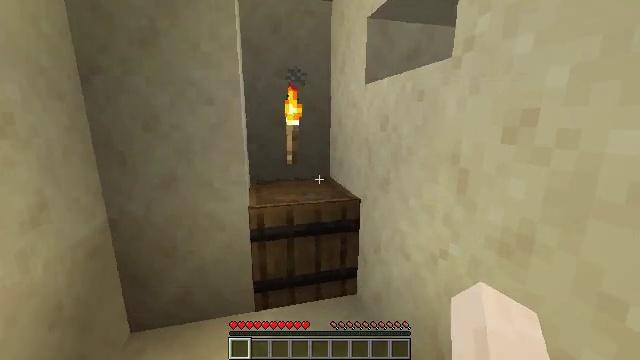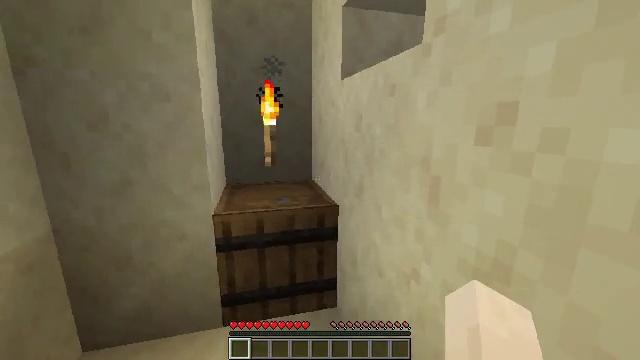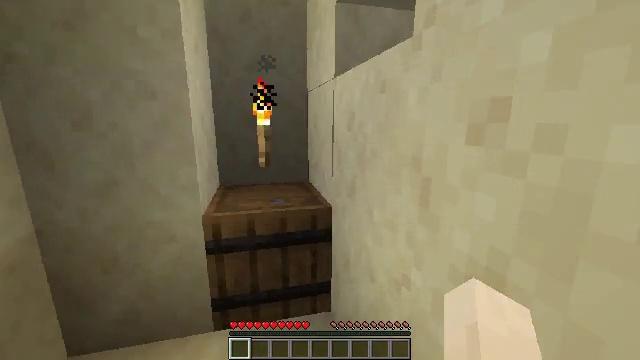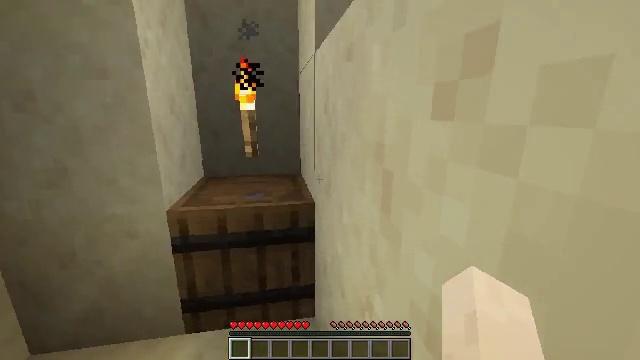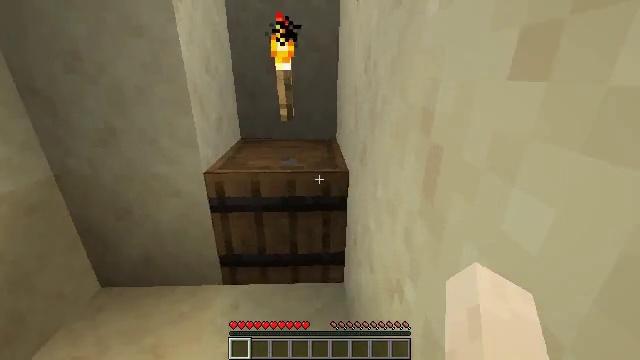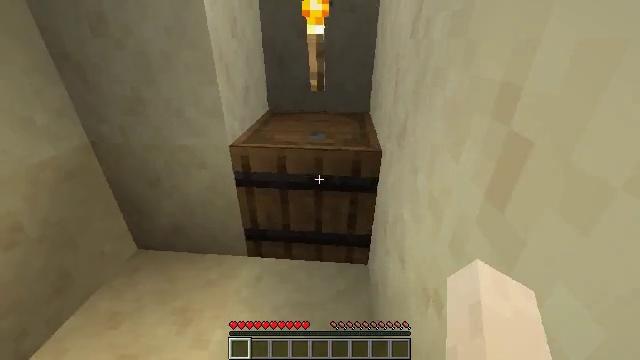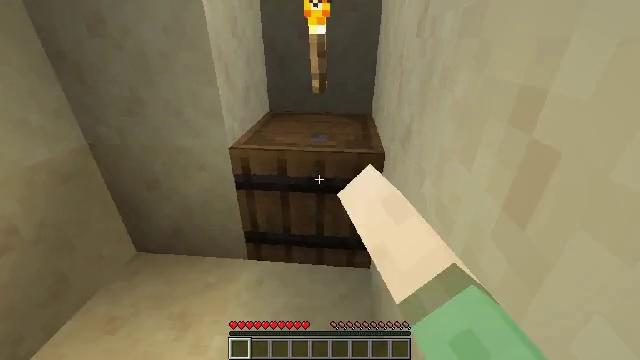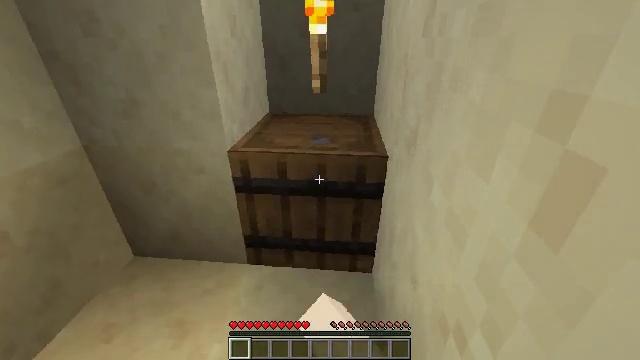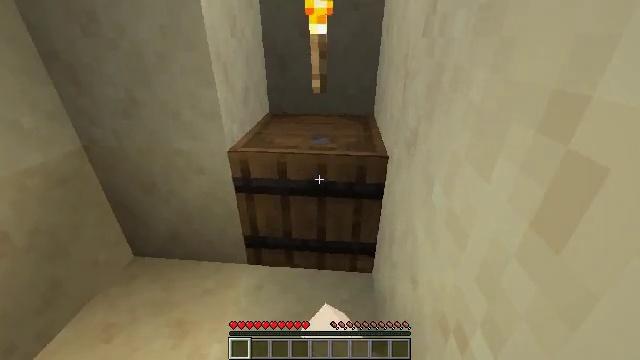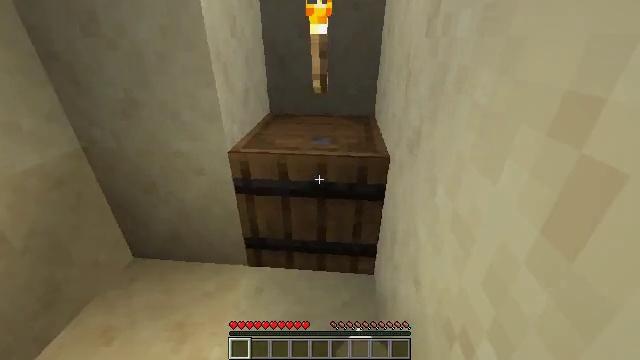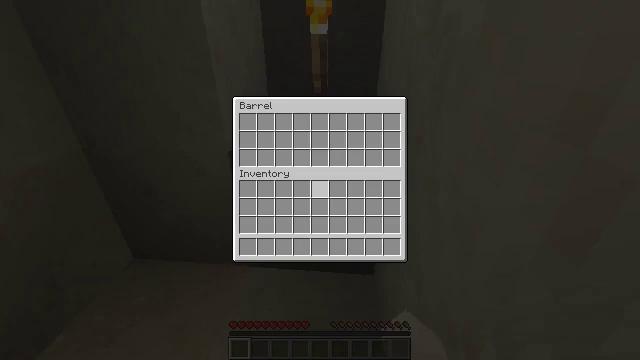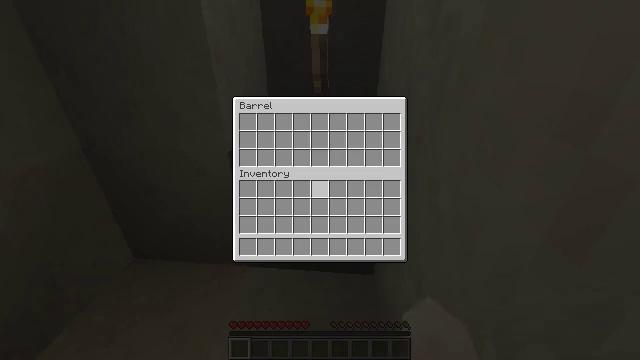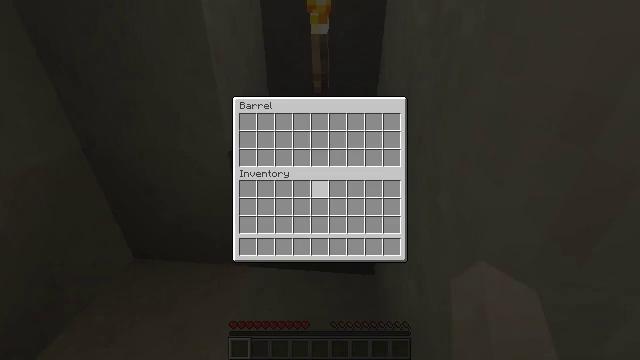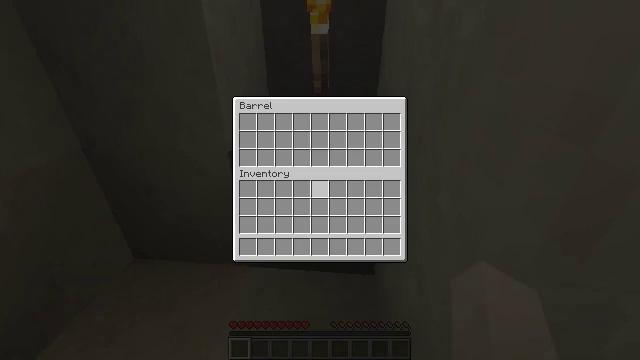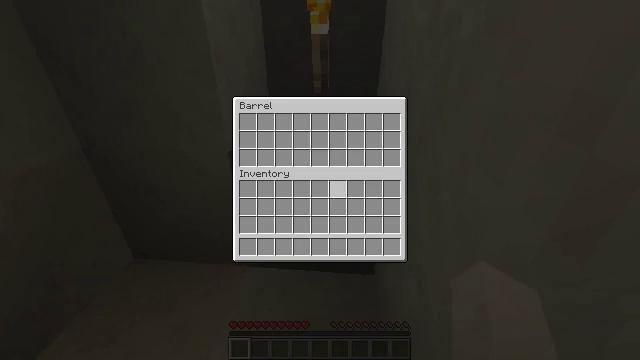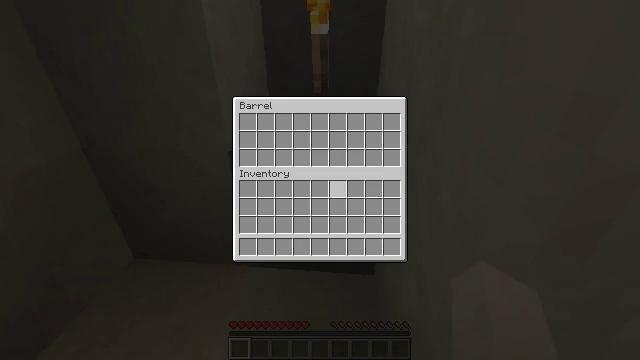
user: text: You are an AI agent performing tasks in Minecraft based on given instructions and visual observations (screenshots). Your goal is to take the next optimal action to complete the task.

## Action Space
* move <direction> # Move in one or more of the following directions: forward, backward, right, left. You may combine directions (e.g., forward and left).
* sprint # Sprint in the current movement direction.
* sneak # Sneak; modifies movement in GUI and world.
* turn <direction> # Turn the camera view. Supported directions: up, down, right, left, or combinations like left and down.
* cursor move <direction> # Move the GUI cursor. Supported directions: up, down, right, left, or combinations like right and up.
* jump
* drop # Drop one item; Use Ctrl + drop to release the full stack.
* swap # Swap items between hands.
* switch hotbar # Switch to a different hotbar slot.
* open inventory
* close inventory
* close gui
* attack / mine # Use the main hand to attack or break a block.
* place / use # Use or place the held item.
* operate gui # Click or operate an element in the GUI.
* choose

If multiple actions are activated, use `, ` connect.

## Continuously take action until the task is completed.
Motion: motion action
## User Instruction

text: Reclaim the chest into your inventory.
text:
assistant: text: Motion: move forward and move right
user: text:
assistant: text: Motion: move forward and move right
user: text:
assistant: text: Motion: move forward and move right, turn left and down
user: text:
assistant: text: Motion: move forward and move right, turn left and down
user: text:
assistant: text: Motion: turn left and down, use / place
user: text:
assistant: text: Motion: use / place
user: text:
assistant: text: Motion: use / place
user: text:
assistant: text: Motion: no_op
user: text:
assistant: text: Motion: no_op
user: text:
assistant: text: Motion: open gui
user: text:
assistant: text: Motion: no_op
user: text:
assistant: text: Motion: no_op
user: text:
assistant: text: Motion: no_op
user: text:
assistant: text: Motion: no_op
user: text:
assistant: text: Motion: no_op
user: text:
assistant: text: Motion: no_op
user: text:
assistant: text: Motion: no_op
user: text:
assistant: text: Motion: no_op
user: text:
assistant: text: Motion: close gui
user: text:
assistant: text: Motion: turn right
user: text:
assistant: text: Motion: turn right and up
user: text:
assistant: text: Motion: turn right and up
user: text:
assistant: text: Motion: turn right and up
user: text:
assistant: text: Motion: turn right
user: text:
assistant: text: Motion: move back, turn right
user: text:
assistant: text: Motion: move back and move right
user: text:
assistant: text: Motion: move back and move right
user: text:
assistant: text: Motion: move back and move right
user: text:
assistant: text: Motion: move back and move right
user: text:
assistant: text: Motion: move right, turn up